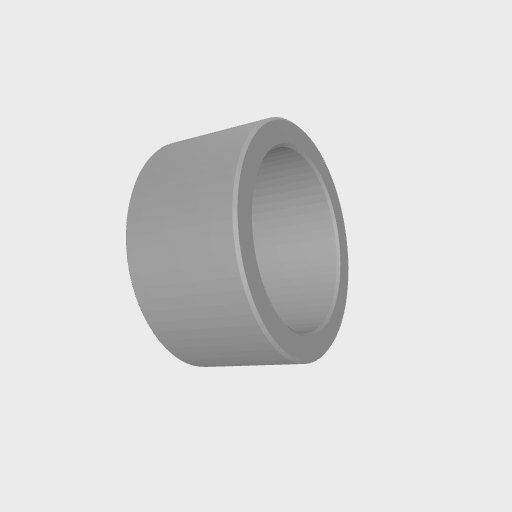
Part: Spacer6ID8OD4